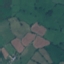
Land use / land cover class: Pasture